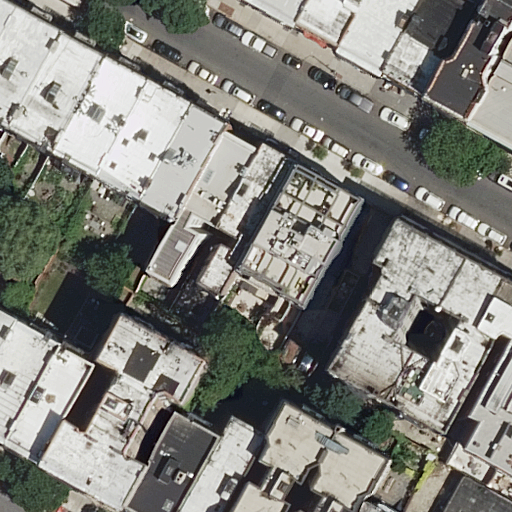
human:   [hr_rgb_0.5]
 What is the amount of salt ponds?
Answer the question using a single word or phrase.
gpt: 0

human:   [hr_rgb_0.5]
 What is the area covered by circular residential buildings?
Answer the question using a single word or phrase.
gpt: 0m2

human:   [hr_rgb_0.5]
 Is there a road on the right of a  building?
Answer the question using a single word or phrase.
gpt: yes

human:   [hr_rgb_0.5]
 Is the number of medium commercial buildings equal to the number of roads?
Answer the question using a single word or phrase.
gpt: no

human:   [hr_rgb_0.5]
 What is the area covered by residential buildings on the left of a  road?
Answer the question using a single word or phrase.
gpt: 2664m2

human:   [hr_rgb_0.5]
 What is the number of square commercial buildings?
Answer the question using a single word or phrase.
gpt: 0

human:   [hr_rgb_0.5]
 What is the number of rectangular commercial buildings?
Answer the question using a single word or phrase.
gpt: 0

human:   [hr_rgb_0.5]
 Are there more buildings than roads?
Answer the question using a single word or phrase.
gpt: yes

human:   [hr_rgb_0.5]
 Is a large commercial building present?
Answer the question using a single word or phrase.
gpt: no

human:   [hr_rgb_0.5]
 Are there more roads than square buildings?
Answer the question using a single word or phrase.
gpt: yes

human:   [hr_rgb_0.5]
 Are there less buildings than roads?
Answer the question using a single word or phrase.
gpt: no

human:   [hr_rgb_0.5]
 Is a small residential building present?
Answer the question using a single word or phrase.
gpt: yes

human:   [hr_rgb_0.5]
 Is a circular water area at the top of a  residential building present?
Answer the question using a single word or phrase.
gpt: no

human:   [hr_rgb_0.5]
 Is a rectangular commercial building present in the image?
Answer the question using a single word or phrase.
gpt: no

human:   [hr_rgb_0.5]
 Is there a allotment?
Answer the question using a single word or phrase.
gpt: no

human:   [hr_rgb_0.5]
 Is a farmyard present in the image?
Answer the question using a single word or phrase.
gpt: no

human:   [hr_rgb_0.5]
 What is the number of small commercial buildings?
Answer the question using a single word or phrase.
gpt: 0

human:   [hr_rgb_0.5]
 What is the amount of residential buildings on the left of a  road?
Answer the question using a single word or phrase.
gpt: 16

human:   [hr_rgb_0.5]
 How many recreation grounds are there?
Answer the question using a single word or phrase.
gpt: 0

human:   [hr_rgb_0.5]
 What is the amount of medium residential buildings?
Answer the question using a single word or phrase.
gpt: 18

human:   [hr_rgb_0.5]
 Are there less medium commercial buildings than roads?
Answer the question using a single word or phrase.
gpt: yes

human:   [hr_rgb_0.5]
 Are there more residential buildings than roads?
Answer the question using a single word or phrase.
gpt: yes

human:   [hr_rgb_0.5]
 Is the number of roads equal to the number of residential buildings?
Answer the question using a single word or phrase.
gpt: no

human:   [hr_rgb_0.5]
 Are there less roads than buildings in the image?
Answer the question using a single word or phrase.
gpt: yes

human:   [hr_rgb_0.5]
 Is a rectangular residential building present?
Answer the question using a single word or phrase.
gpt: yes

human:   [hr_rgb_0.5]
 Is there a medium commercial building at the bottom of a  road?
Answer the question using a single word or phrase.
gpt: no

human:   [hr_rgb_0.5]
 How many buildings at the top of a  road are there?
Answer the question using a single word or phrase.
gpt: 21

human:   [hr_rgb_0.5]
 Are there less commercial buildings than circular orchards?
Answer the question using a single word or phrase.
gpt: no

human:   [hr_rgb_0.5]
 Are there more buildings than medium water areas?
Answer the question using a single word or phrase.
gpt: yes

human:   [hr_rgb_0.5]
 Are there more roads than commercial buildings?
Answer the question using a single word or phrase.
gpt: yes

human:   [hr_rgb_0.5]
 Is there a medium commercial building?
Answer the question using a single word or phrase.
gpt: no

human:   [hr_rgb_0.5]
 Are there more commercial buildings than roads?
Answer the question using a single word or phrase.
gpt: no

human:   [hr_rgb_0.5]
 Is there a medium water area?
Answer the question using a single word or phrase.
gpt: no

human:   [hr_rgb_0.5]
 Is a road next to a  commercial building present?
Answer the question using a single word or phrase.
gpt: no

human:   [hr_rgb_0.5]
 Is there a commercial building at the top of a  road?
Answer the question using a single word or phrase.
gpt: no

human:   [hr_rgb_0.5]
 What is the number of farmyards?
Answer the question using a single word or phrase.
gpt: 0